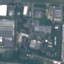
Label: Industrial